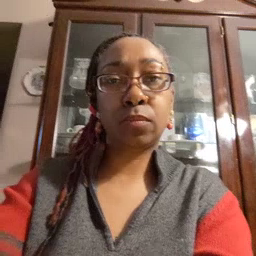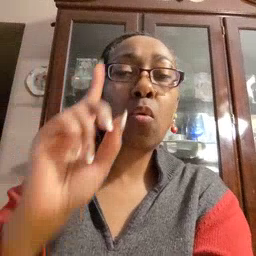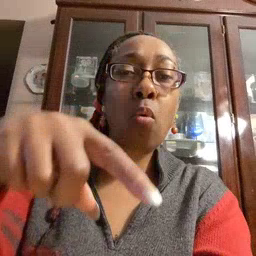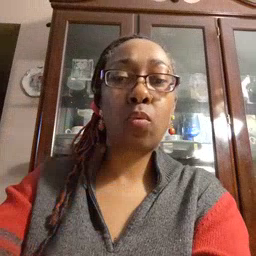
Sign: go